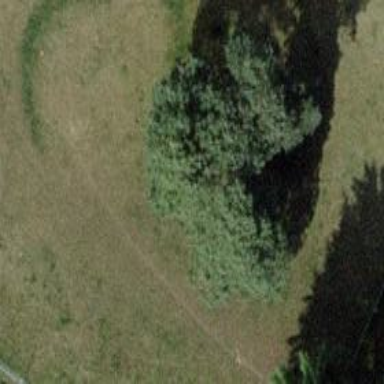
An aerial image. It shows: Evergreen tree with needle-leaved leaves.